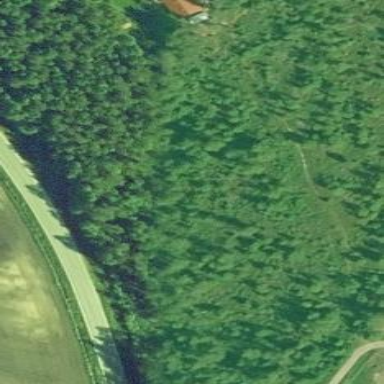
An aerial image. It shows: Forest area.